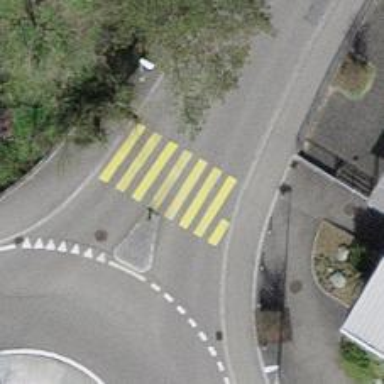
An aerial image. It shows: Uncontrolled zebra crossing on the road.